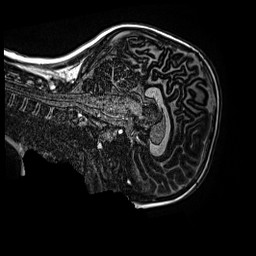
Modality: MP2RAGE
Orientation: sagittal
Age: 11
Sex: female
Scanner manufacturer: siemens
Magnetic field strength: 3 T
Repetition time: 4 s
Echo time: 0.00299 s